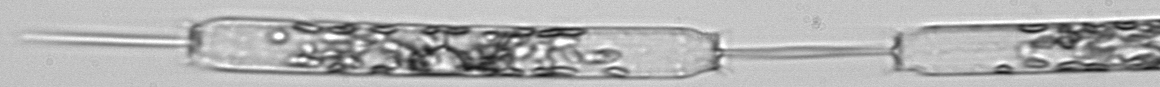
Label: Ditylum_brightwellii